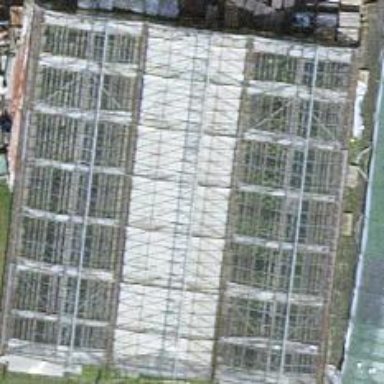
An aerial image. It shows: Greenhouse.